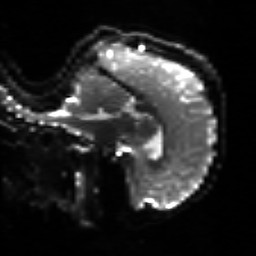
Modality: sbref
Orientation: sagittal
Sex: female
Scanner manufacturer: siemens
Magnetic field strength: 3 T
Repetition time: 5 s
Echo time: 0.071 s